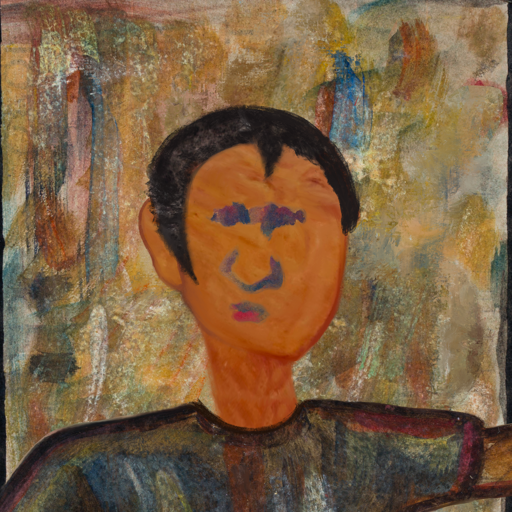
Background: Pipe, Head And Neck Front: Pious_Lady, Face Front: In_The_Sun, Bust: Mosgoul, Hair Front: Roy_Bahadur, Head Accessory: Blank, Second Necklace: Blank, Necklace: Blank, Baby: Blank